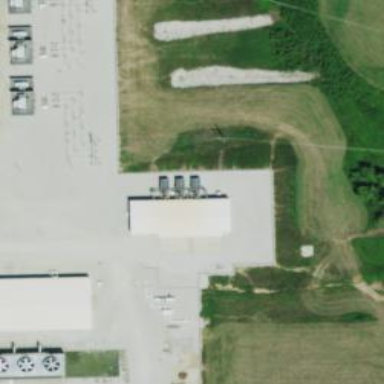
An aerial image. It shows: Generator is pictured.